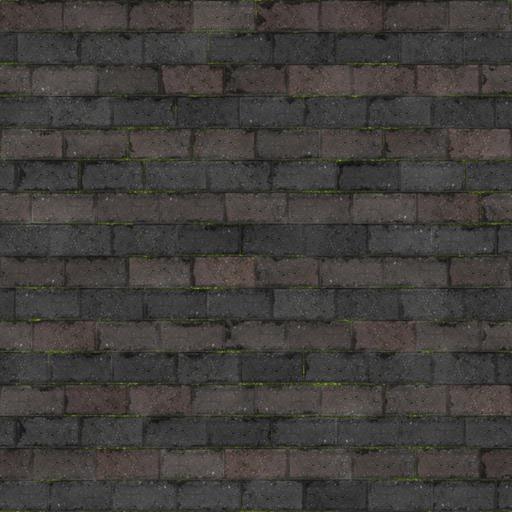
Tags: old pavement paving stones road